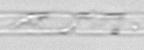
Label: Dactyliosolen_fragilissimus